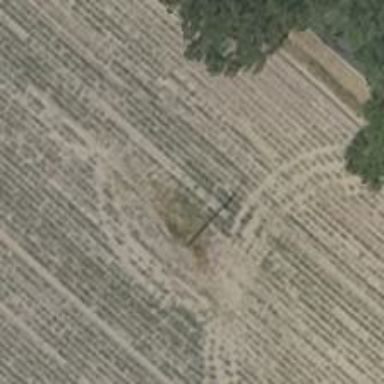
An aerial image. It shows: Power pole.